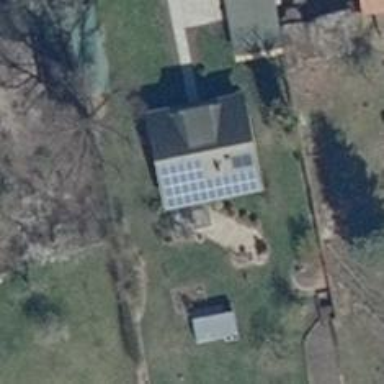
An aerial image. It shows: Solar photovoltaic panel generator producing electricity as small installation.